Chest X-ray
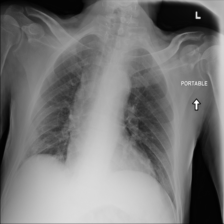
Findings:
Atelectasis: negative
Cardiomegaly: negative
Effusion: negative
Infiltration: positive
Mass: negative
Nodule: negative
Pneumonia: negative
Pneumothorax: negative
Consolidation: negative
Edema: negative
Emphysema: negative
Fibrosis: negative
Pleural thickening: negative
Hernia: negative